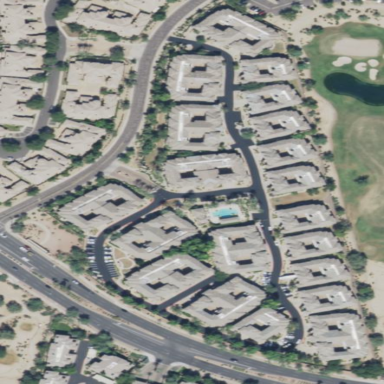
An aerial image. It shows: Residential area with apartments.